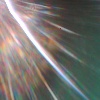
Label: sunburn